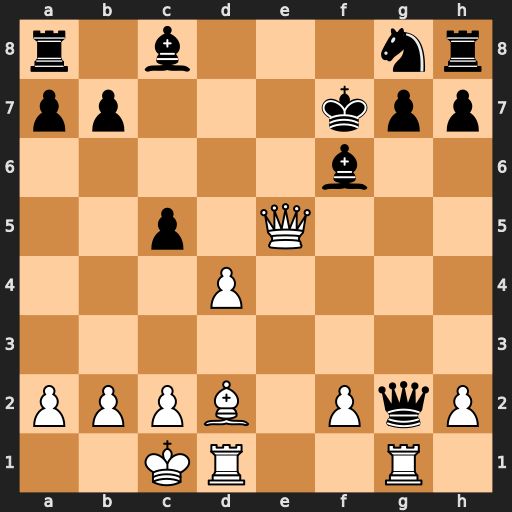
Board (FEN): r1b3nr/pp3kpp/5b2/2p1Q3/3P4/8/PPPB1PqP/2KR2R1
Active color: w
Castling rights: -
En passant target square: -
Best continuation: Qc7+ Ne7 Rxg2